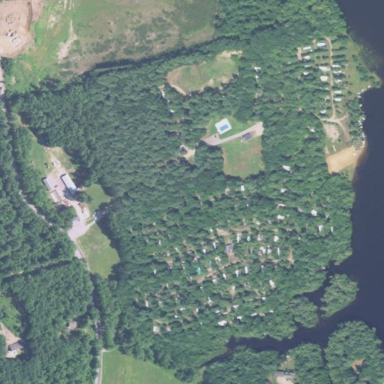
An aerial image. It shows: Campsite designated for tourism.